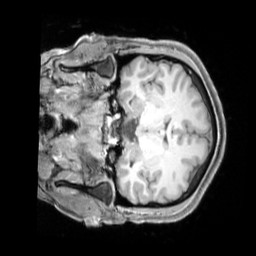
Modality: T1w
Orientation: coronal
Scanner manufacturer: siemens
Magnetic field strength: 3 T
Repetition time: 2.3 s
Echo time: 0.00226 s